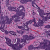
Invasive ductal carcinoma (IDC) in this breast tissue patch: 0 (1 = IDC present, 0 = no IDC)